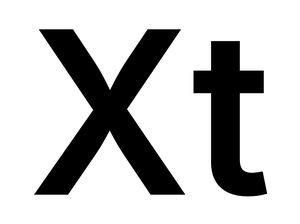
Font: Inter_SemiBold